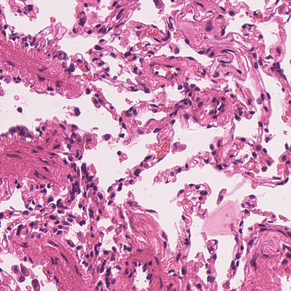
Tumor epithelial tissue: no
Tumor-associated stroma tissue: no
Normal tissue: yes